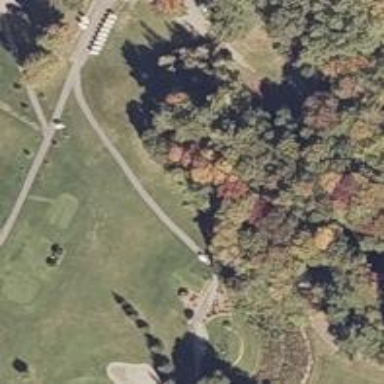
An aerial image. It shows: Service road designated as golf cart path.